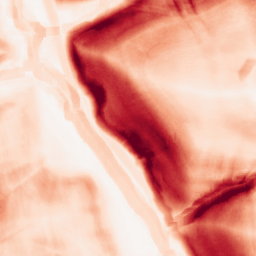
Category: morphological
Decomposition family: morphological_square
Decomposition parameters: operation: gradient
size: 10
Upsampling method: fft_zeropad
Upsampling parameters: scale: 8
Upsampling scale: 8